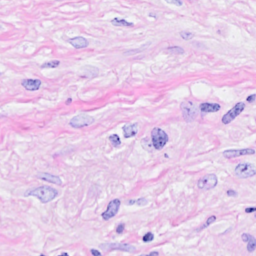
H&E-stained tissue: Breast